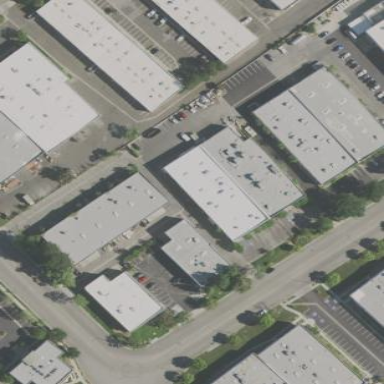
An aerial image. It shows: Warehouse building.